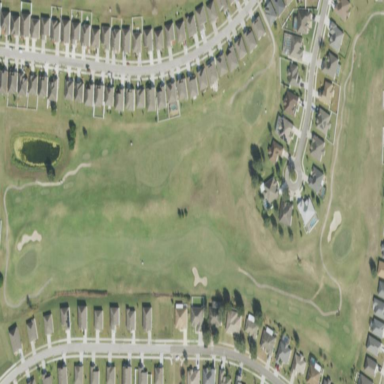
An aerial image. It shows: Golf course surrounded by greenery.